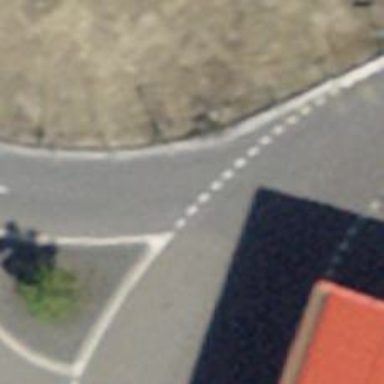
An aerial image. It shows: Road with "give way" sign.